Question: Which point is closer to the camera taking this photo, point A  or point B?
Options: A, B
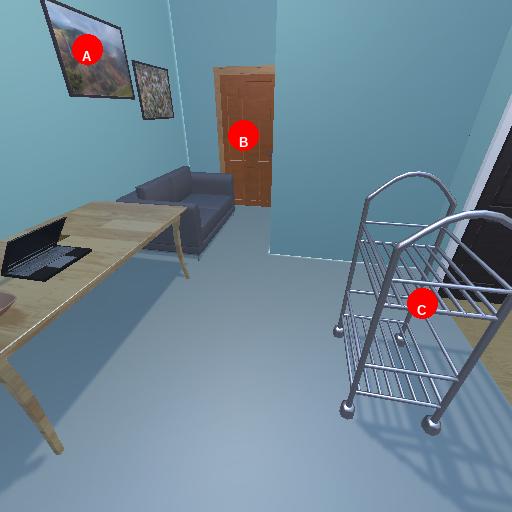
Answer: A